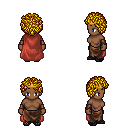
a pixel art fantasy rpg character, female body template, human, dark skin, maroon cape, robe skirt, blonde curly afro hairstyle, gold tiara, leather bracers, ghillies, four views (front, back, left, right), 2x2 character sprite sheet, small pixel art, hard edges, no anti-aliasing